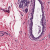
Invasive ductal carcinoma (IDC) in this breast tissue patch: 0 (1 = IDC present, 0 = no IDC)